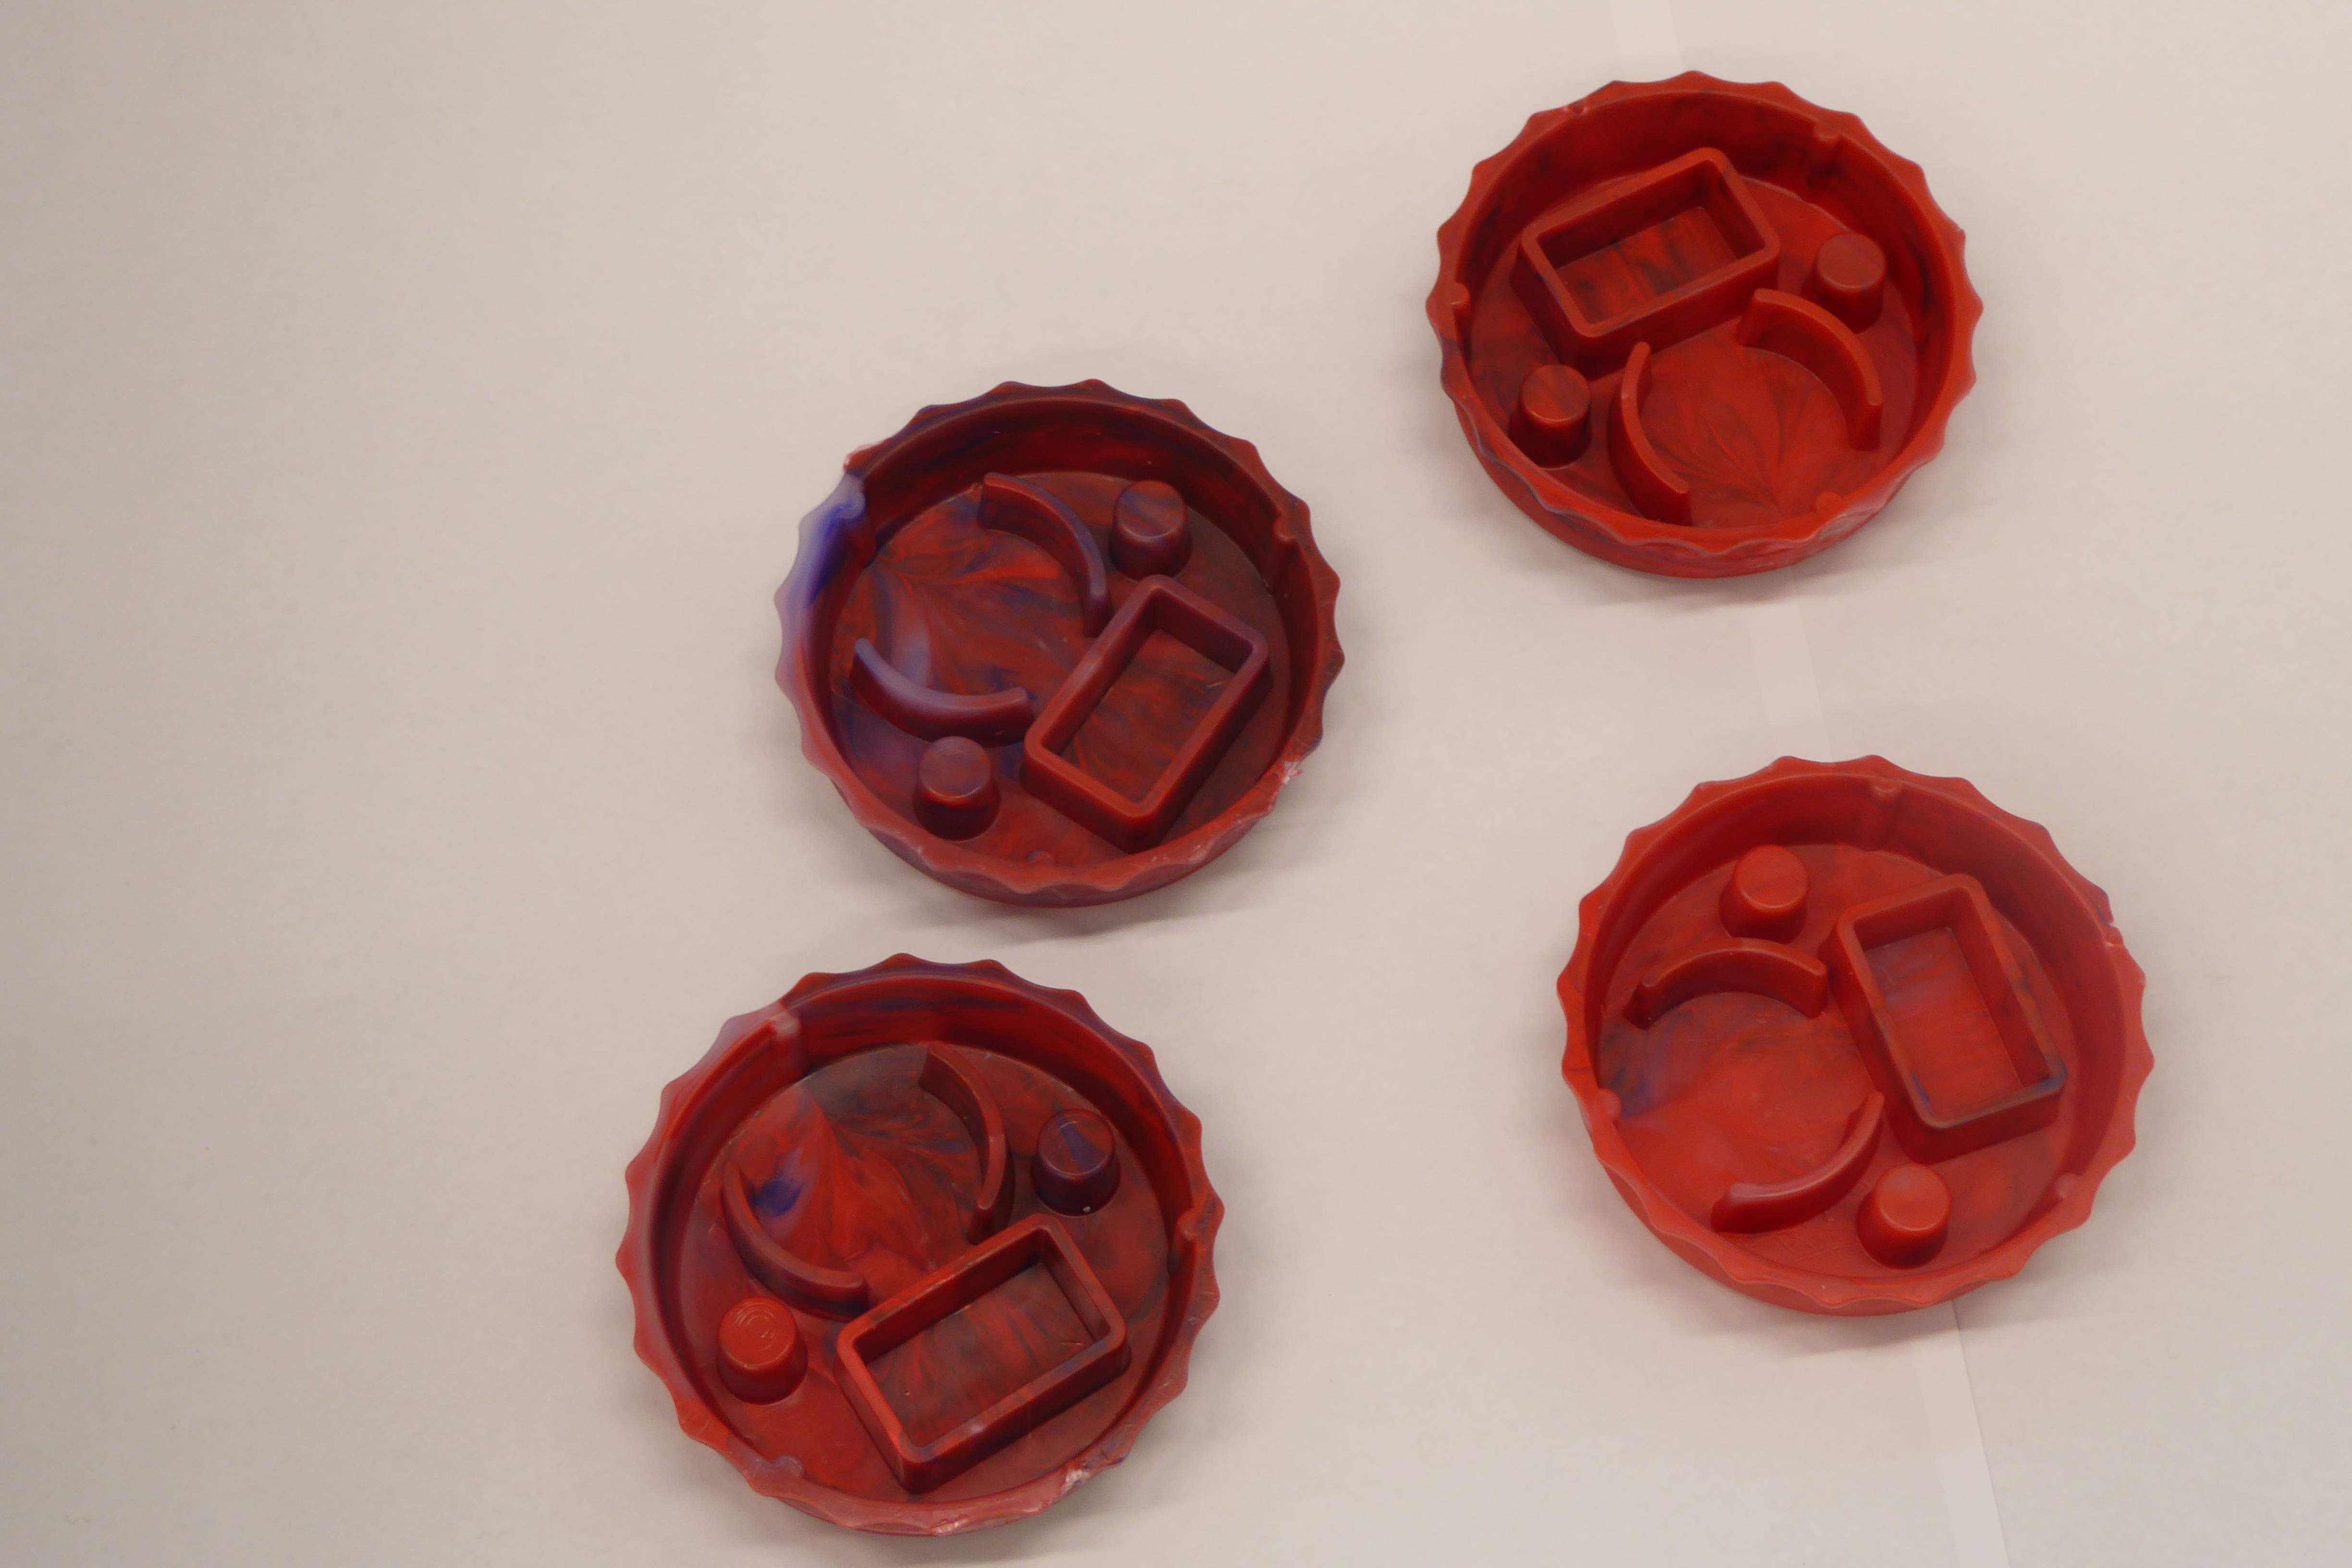
Label: Bottle Opener - Cover